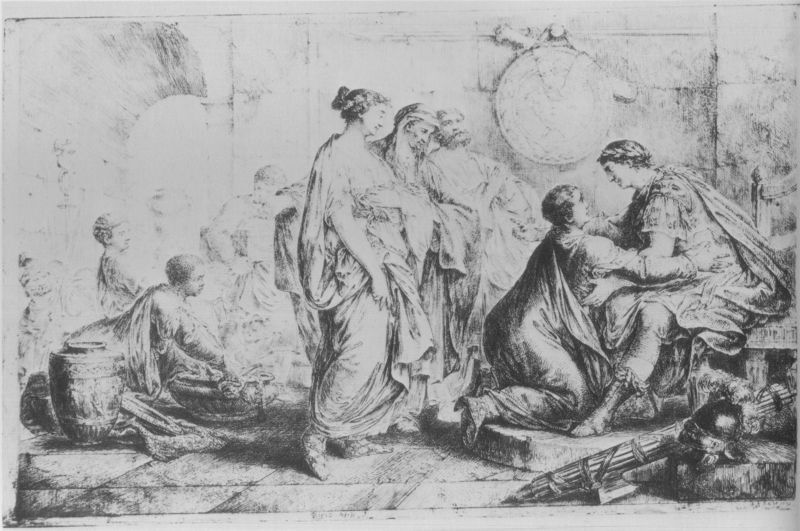
Titel: Scipio gibt dem Celtiberier Allucius seine Verlobte zurück
Künstler: Bernhard Rode
Standort: Kiel
Institution: Kunsthalle zu Kiel der Christian-Albrechts-Universität
Schlagwörter: dunkel, feder, mann, umhang, frauen, menschen, sitzen, bewegung, frau, frisuren, grau, hell, kleid, männer, raum, schwarz, skizze, szene, weiss, zeichnung, gespräch, menge, alt, bart, wand, diener, schale, stein, steine, boden, gewand, interieur, sitzend, gewänder, kinder, kreis, amphore, krug, vase, topf, papier, umarmung, bogen, schuhe, mauer, grafik, saal, figuren, kaiser, soldaten, thron, weiber, korb, stufe, sandalen, tor, neger, fugen, schild, gefäß, antike, torbogen, druck, lithographie, schnitt, schwarz weiss, radierung, stich, fliesen, schwert, knien, helm, stiefel, fass, schuh, entwurf, kranz, lorbeer, lorbeerkranz, mythologie, gestalten, litografie, rom, römer, eiss, krüge, quader, sklave, antik, toga, knieend, kniend, knieen, religiös, griechenland, begrüssung, weißw, kupferstich, gefäße, bitte, tunika, köcher, fackel, bekränzter, sieger, sklaven, sohn, demut, unterwerfung, ungenau, waschung, heimkehr, caesar, tuniken, lebendig, zecihnung, vergebung, imperator, versöhnung, knieender, liktorenbündel, rutenbündel, wiederkehr, fase, liktoren, rührung, liktor, scild, cäar, schwarer, lorbeerkran